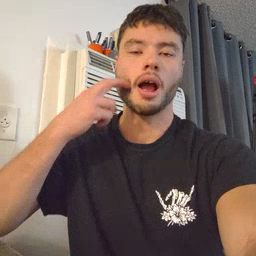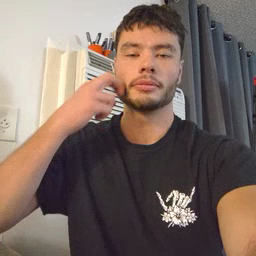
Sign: gum